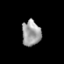
Tissue: prostate
Cell type: T cells
Senescence score: 0.2262
Nuclear area (px): 466
Mean DAPI intensity: 159.043